Question: I'm building a custom wordpress theme.So I have my Theme folder with the following files/folders:
'''
header.php
index.php
footer.php
style.css
/images
picture-1.jpg
'''
My problem is that I can't display correctly images using either in index.php,header.php and footer.php:
'''
[..]
<div class="module">
<h4>General info</h4>
<img src="images/picture-1.jpg"/>
[..]
'''

Images are existing and are displaying correctly if referenced by style.css :
'''
.banner{
background-image:url(images/picture-1.jpg);
}
'''
Do I miss something?
thanks
Luca
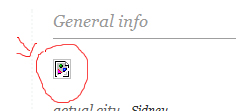
Answer: It's because your files aren't in '/images' relative to the page you're viewing, they're in 'wp-content/themes/[yourthemename]/images'.
You can get round this by setting a 'base' URL to the root of your site in the head section of your site and linking images as shown above or by using something like this:
'<img src="<?php bloginfo('template_directory'); ?>/images/picture-1.jpg" alt="alt text" />'